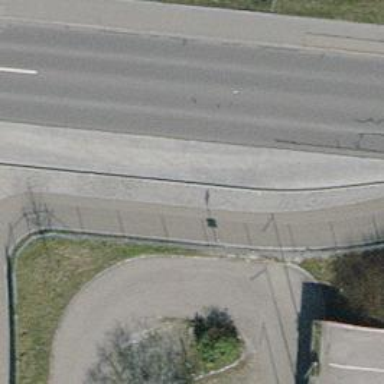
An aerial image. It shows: Platform for public transport is situated by the road.